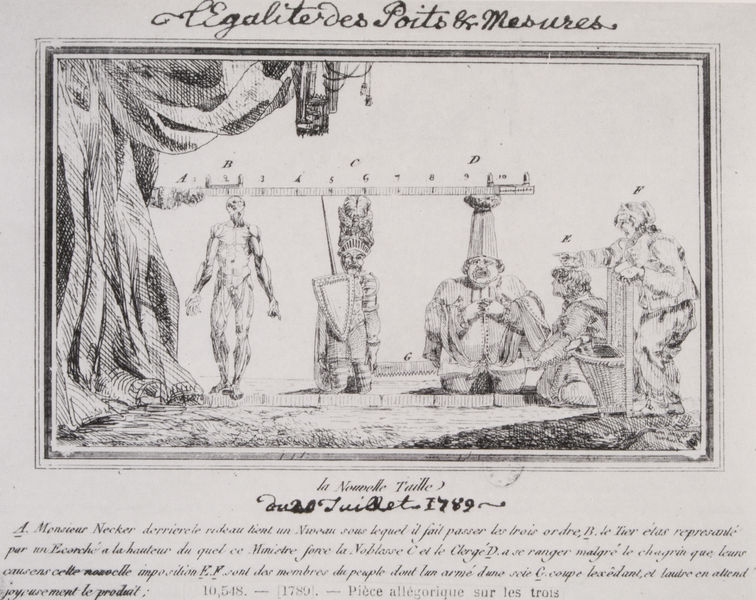
Titel: Das neue Maß
Standort: Paris
Institution: Bibliothèque Nationale.
Schlagwörter: akt, körper, mann, nackt, weiß, menschen, frankreich, grau, hut, hüte, männer, schwarz, skizze, zeichnung, masse, anatomie, falten, geschichte, leiche, mensch, rahmen, bild, fünf, vorhang, kirche, personen, bühne, taille, schrift, studie, gewicht, grafik, graphik, figuren, französisch, karikatur, dick, zahlen, korb, exotisch, schild, tusche, waage, unterschrift, buch, druck, schwarzweiss, radierung, stich, illustration, revolution, satire, text, soldat, beschriftung, überschrift, volk, helm, allegorie, ritter, rüstung, daumier, buchseite, wappen, leben, fegefeuer, lineal, kupferstich, egalite, französische revolution, handschrift, latte, eilen, beschreibung, quasten, gleichheit, proportionen, massstab, schreibschrift, latein, mass, masstab, maßeinheit, messlatte, messung, typo, reform, flugschrift, größe, mit, messen, helmzier, schneider, proportionslehre, seie, maßband, maßeinheiten, egalit, entwurz, juli 1789, la nouvelle taille, meterstab, 1789, mesures, lmaß, verschiedene typen